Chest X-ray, PA view. Patient: 71 years old, sex M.
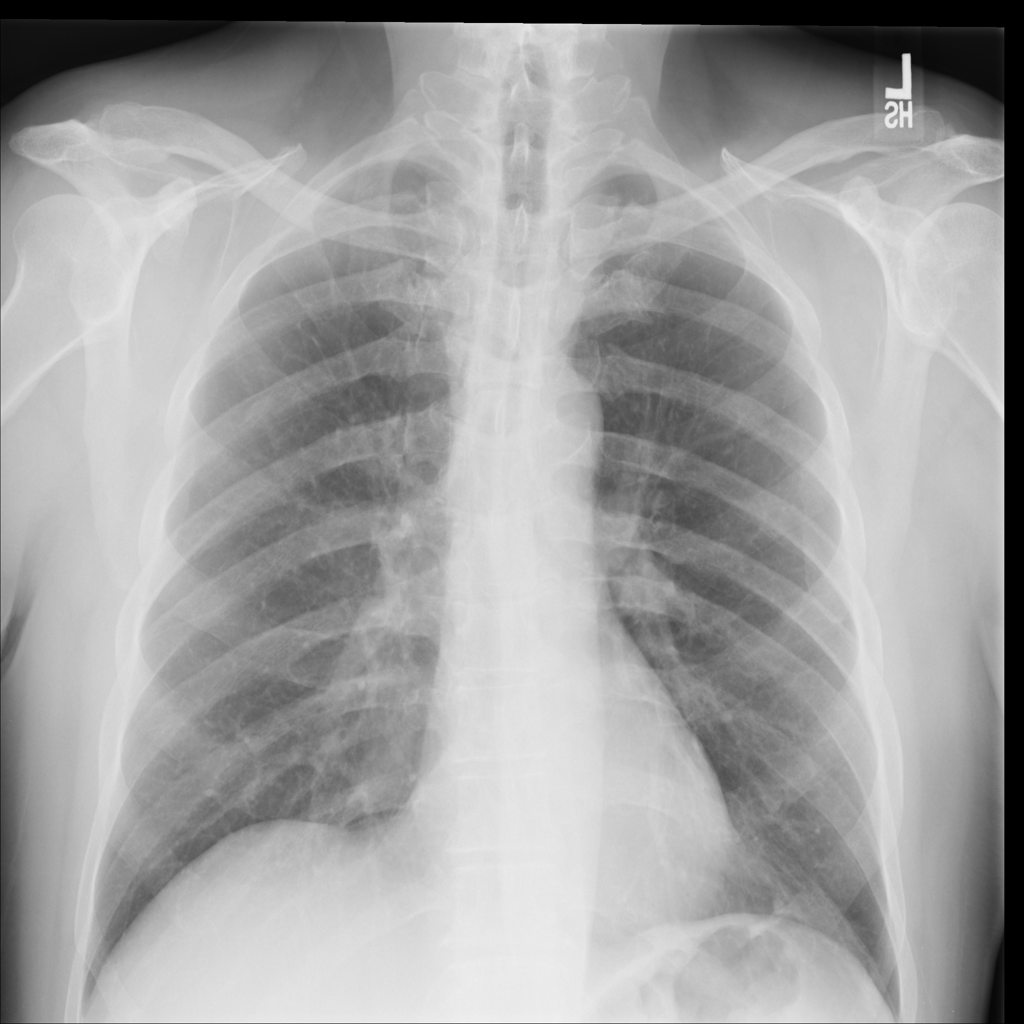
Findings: Atelectasis, Effusion